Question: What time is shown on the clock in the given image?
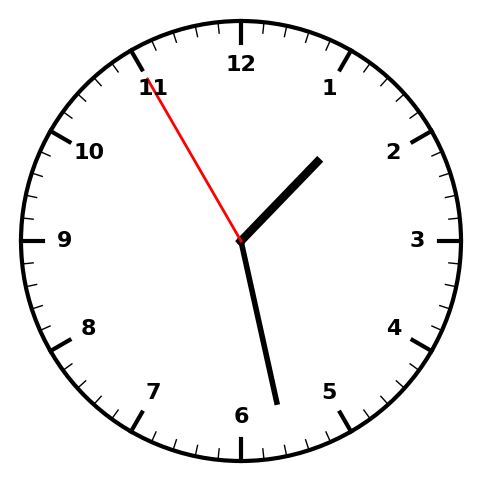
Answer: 01:27:55